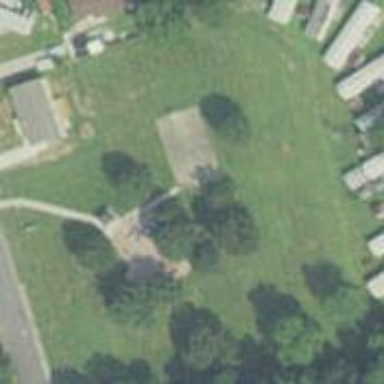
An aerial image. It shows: Park.